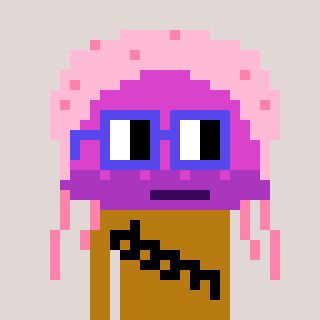
a pixel art character with square blue glasses, a jellyfish-shaped head and a gold-colored body on a warm background